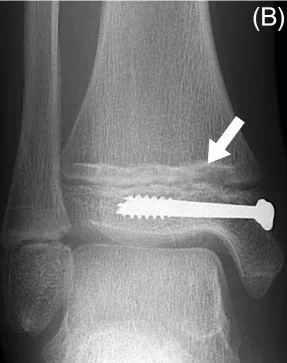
Seven. Months after operative fixation. The growth arrest line (arrowed) has grown away in parallel from the physis.
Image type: radiology (x_ray)